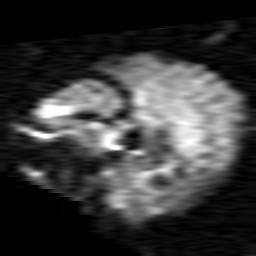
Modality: TRACE
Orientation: sagittal
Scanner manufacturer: siemens
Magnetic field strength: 1.5 T
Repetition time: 8.1 s
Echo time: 0.119 s